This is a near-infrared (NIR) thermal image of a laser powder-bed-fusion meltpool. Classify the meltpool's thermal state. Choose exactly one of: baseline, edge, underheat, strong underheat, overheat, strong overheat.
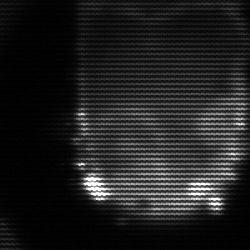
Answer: baseline